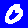
Digit: 0